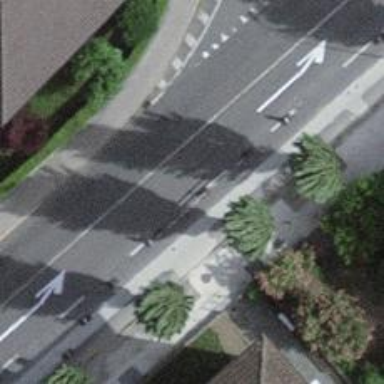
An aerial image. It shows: Pedestrian crossing with traffic signals.